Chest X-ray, PA view. Patient: 78 years old, sex M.
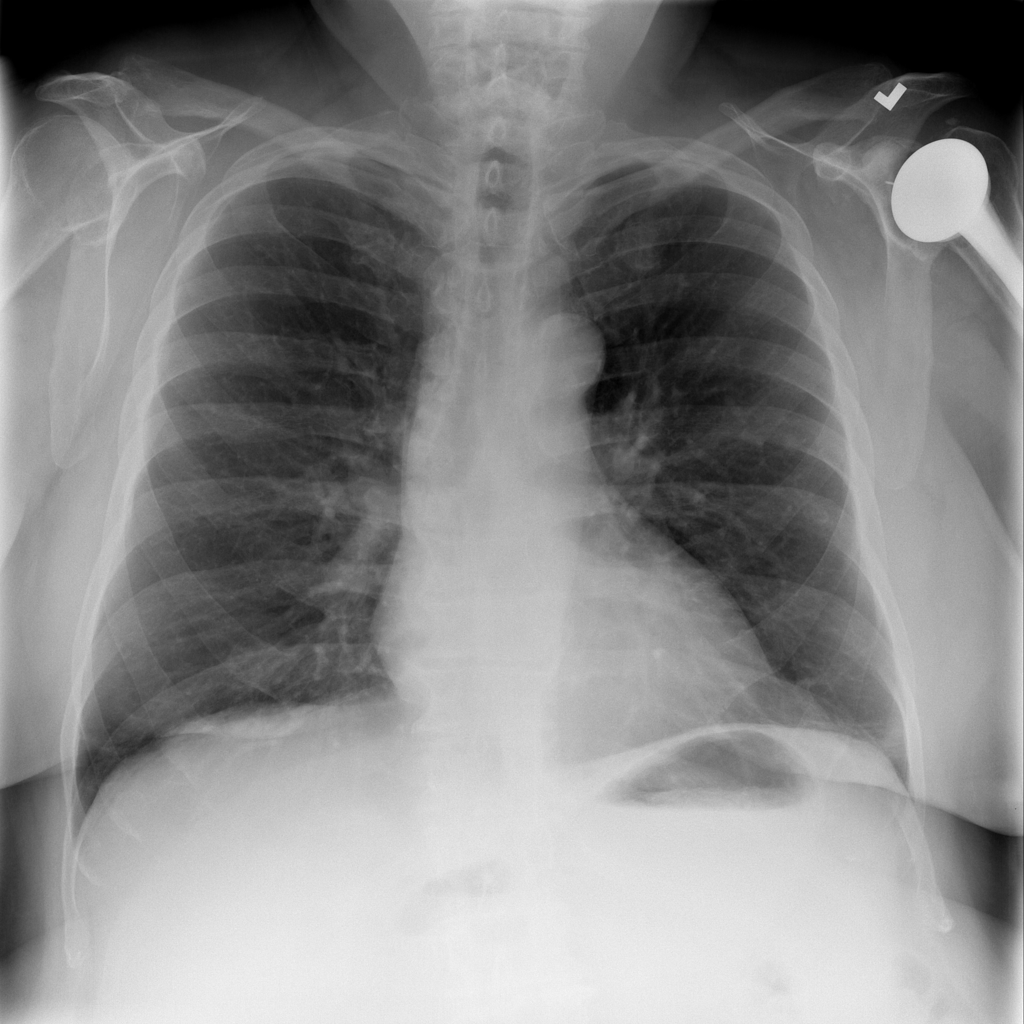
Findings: Atelectasis